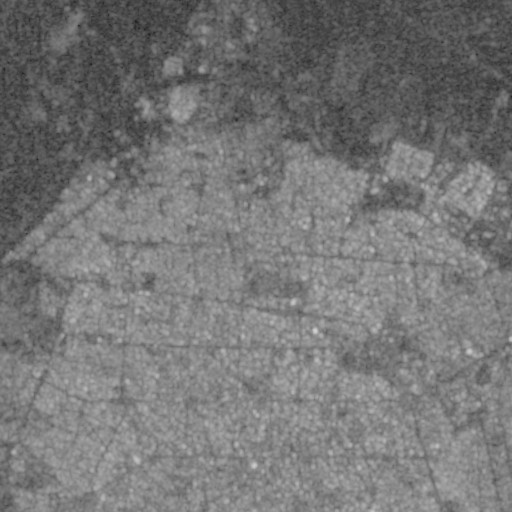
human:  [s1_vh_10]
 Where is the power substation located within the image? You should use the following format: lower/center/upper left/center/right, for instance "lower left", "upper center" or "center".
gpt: The power substation is located in the upper center of the image.
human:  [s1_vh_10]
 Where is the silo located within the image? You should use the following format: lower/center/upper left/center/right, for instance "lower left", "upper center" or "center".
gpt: The silo is located in the center of the image.
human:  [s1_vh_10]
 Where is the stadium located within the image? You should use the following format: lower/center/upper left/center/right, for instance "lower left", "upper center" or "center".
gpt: The stadium is located in the lower right of the image.
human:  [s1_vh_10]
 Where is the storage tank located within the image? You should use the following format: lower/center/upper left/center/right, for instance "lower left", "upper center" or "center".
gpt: The storage tank is located in the lower right of the image.
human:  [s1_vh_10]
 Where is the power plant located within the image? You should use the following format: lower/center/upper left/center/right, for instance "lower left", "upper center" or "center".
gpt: There is no power plant in the image.

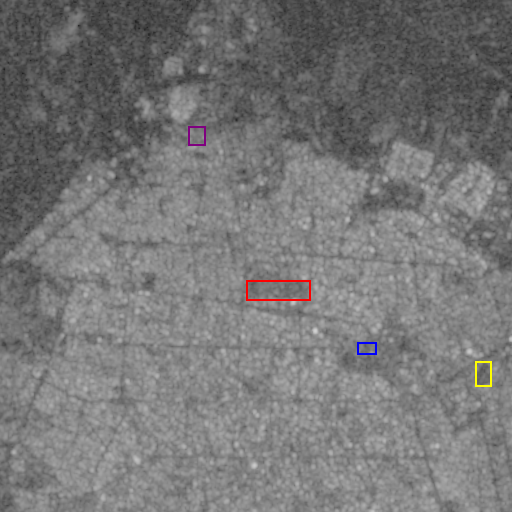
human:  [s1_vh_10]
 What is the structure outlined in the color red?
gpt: The structure outlined in red is a park.
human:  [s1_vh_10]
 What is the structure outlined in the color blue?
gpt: The structure outlined in blue is a parking lot.
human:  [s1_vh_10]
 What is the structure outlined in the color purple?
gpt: The structure outlined in purple is a power substation.
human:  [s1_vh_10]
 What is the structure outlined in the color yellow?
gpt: The structure outlined in yellow is a stadium.
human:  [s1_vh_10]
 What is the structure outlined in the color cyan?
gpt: There is no cyan outline.